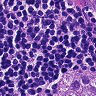
Metastatic tissue present: no